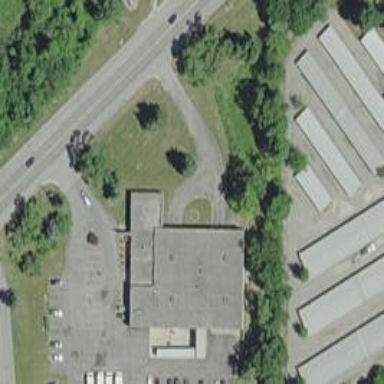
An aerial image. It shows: Bakery located inside building.